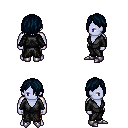
a pixel art fantasy rpg character, male body template, dark elf, purple skin, gray robe, gold greaves, raven bangs hairstyle, metal boots, four views (front, back, left, right), 2x2 character sprite sheet, small pixel art, hard edges, no anti-aliasing